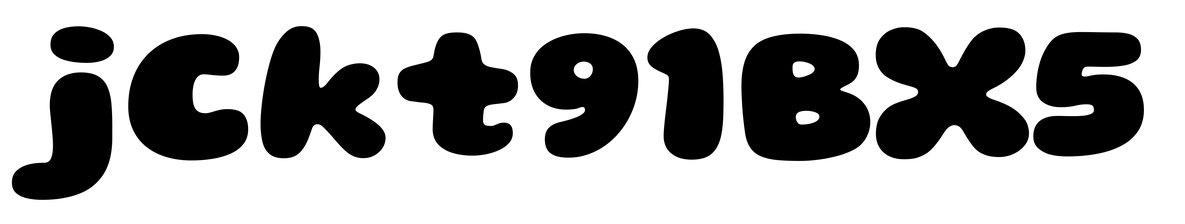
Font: Gluten_Black